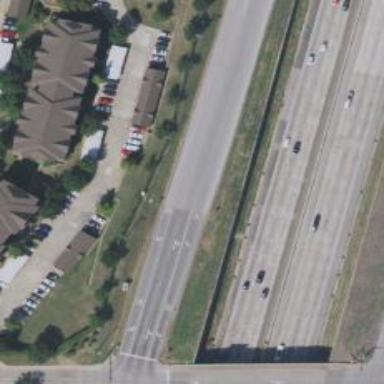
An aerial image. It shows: Secondary road with frontage road.